Field crop: maize
Growth stage: 2
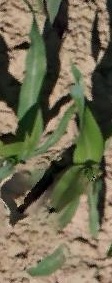
Species: maize